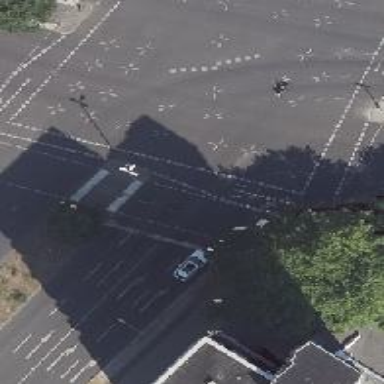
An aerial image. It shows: Road crossing with traffic signals.